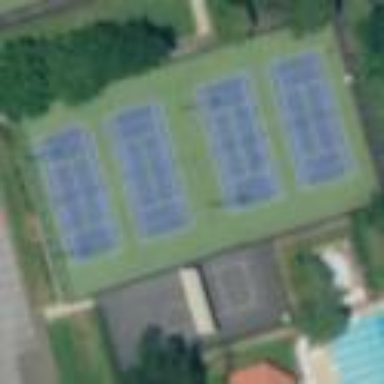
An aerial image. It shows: Tennis court on the leisure land pitch.